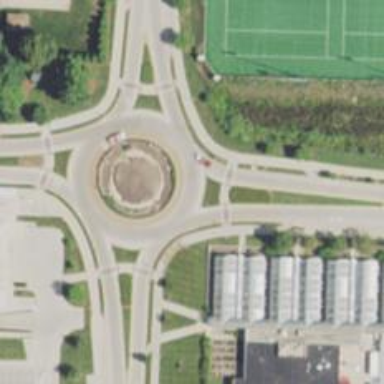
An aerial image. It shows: Tertiary road leading to roundabout.